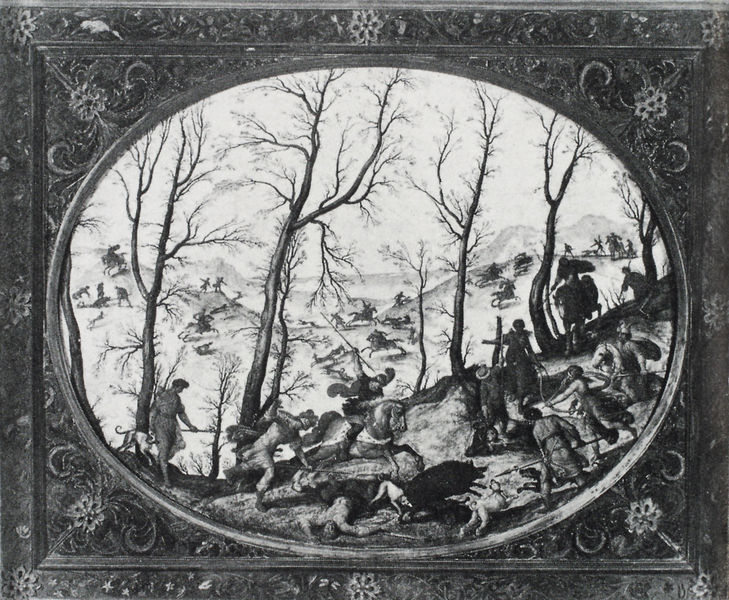
Titel: Die Ermordung des Adonis
Künstler: Antonio Tempesta
Institution: Turin, Galleria Sabauda
Schlagwörter: kampf, bäume, landschaft, menschen, schwarz, weiss, blüten, hund, hunde, schnee, rahmen, bild, hügel, kalt, tal, wald, oval, pferd, pferde, reiter, rund, engel, fahne, berge, kahl, schweine, herbst, winter, krieg, schlacht, sturm, wild, lanze, verzierung, schwein, rechteck, druck, schwarzweiß, leichen, tote, verletzt, jagd, treiber, beute, jäger, hügelig, lanzen, winterlandschaft, jagt, opfer, speer, speere, wildschwein, eber, jagdt, gefecht, jagdszene, kalh, wildschweine, spiess, krief, unwegsam, wintert, eberjagd